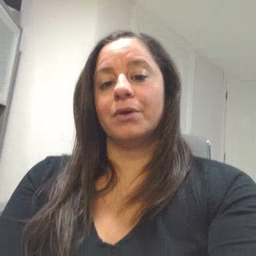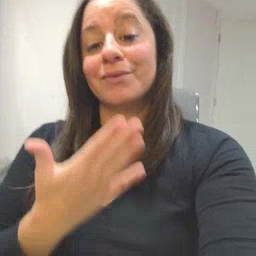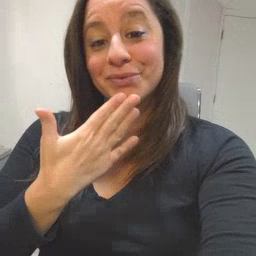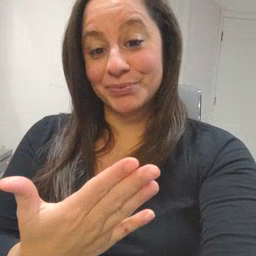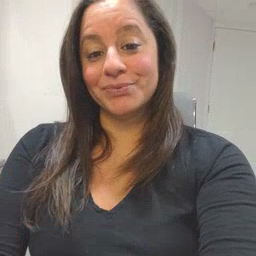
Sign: thankyou